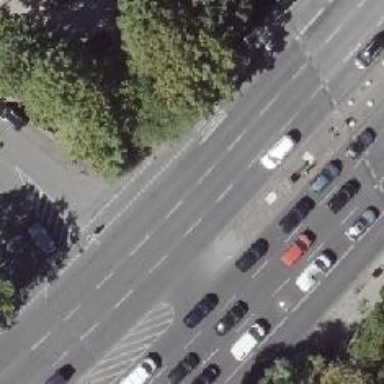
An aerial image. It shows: Asphalt road with primary highway designation. It is dual carriageway with lane designated for parking on the right side and shared busway on the right side for cyclists.